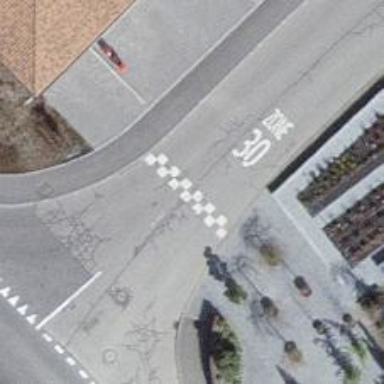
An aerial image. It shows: Footway crossing.